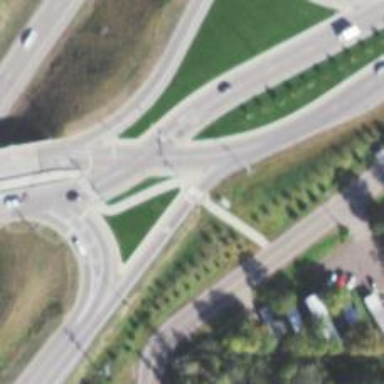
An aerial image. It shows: Trunk link highway at double diverging diamond interchange (DDI) junction.